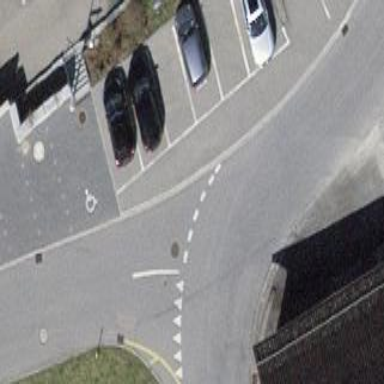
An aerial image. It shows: Parking area with surface.